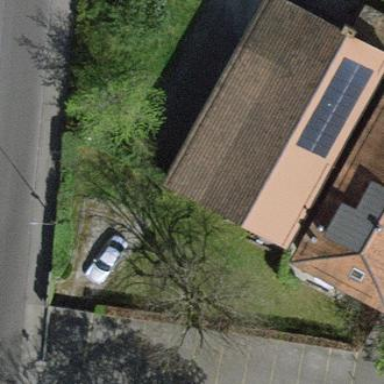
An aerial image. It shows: View of roof of building.